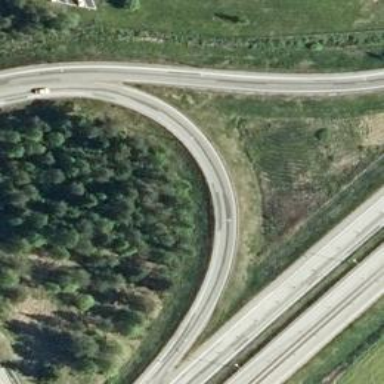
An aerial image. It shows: Asphalt motorway link.